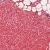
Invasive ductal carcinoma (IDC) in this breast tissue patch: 0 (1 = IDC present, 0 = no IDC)